Question: Kinda hard to name this topic, right using pretty much anything to do with HTML and PHP how can I get content in a div that is on a included page.
Let me try make some sense of this:
header.php has the following:
'''
<div id="container">
<div id="primary">
<div class="title">Stats</div>
<p>Primary Sidebar</p>
</div>
<div id="content">
<div class="title">Content</div>
<p>Main content</p>
</div>
<div id="secondary">
<div class="title">Other</div>
<p>Secondary Sidebar</p>
</div>
</div>
'''
'''
#container {
width: 970px;
margin: 0 auto;
}
#primary {
float: left;
width: 240px;
height: 600px;
border: #000 solid 1px;
}
#content {
float: left;
width: 474px;
border: #000 solid 1px;
margin-left: 5px;
margin-right: 5px;
}
#secondary {
float: left;
width: 240px;
height: 600px;
border: #000 solid 1px;
}
.title {
width: 100%;
height: 20px;
background: green;
}
'''
<URL>
So that's the page that is going to be included on other pages. It has the layout (mainly side menus). Now is there any way I can get content from pages that includes 'header.php' in the div 'content'.
A simple HTML table with data.
Any other ways to do this would be great to know as well, Because I already have pages made with content ready to go into that div I would like it to stay the way I have it but if its not possible or just plain up stupid I can change it.
I hope that made some kind of sense, Im finding this rather hard to explain. I have looked around and cant find what I need.
Heres a pic to explain better.

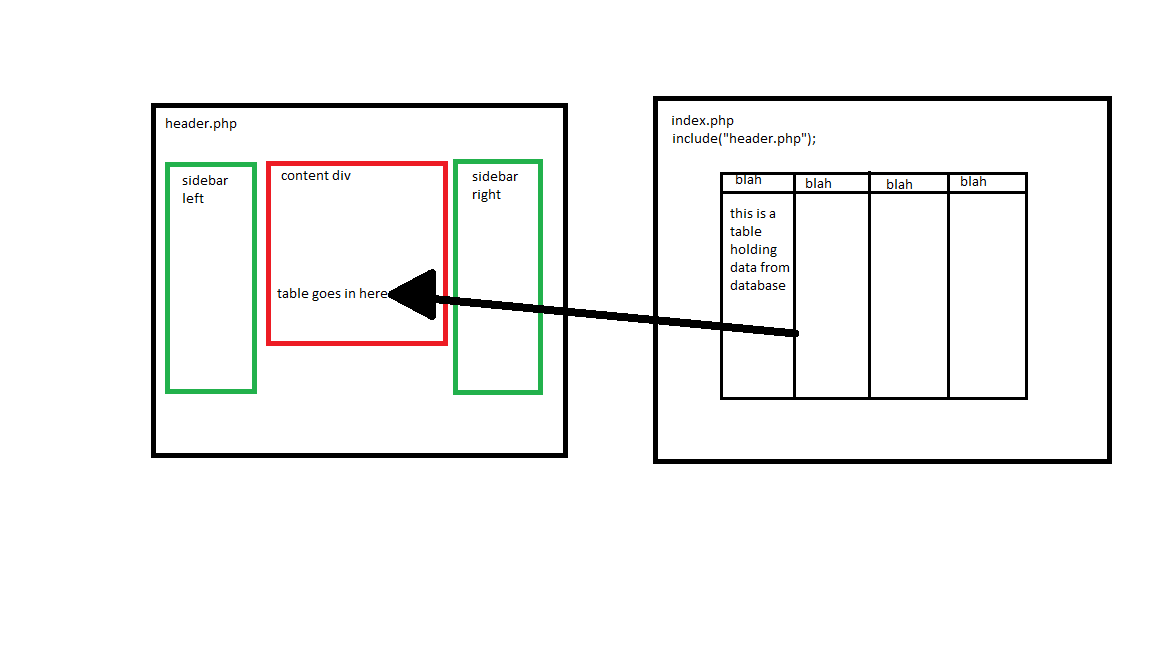
Answer: Solved by using <URL>.
Storing the outputs in a variable and using later.